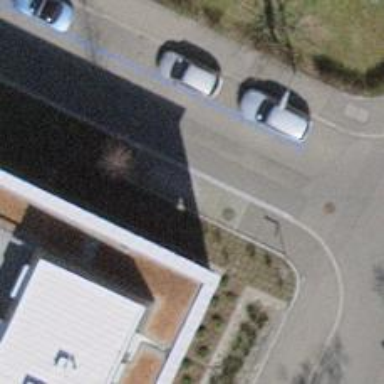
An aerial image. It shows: Car-sharing service available at this location.